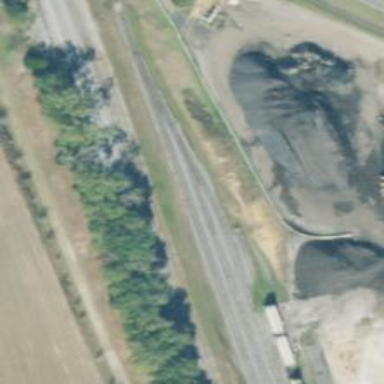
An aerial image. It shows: Railway spur line used for transporting aggregate freight.